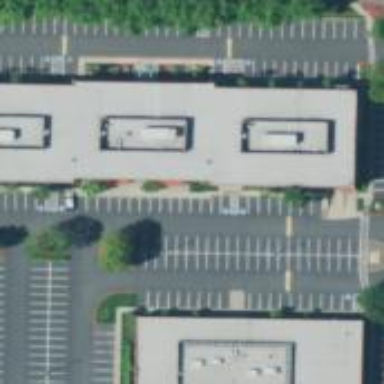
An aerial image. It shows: Parking space.